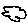
Label: cloud